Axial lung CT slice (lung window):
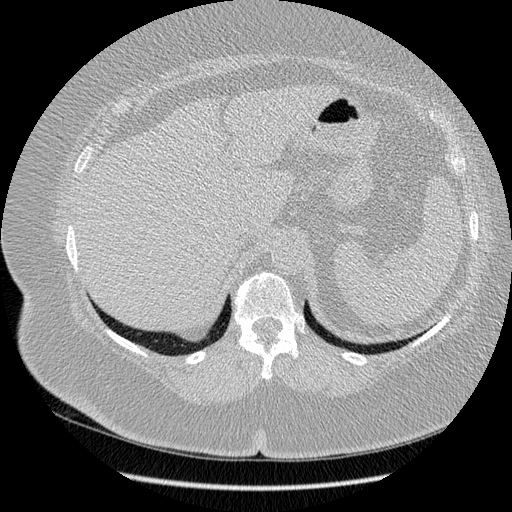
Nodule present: no